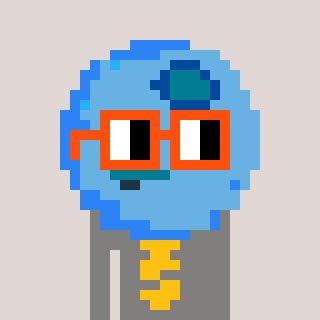
a pixel art character with square orange glasses, a blueberry-shaped head and a bluegrey-colored body on a warm background